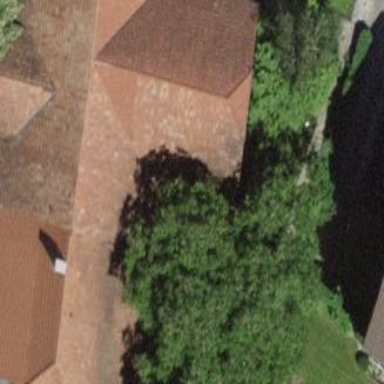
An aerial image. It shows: Farm building.